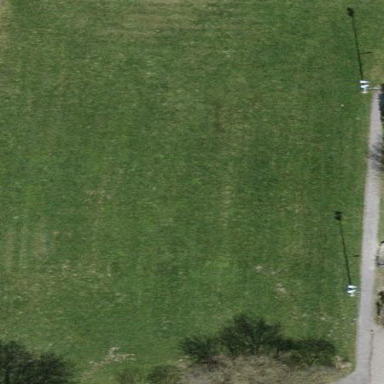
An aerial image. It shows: Grassy pitch used for leisure activities on land.